Interaction volume radius: 5 \u00c5
Interaction volume height: 20 \u00c5
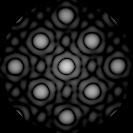
Disorder parameter: 0.06589